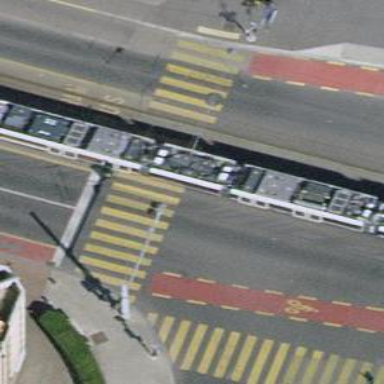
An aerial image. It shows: Road crossing with traffic signals.